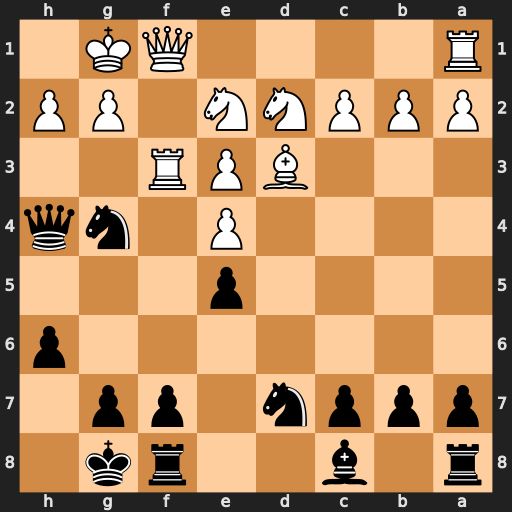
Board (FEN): r1b2rk1/pppn1pp1/7p/4p3/4P1nq/3BPR2/PPPNN1PP/R4QK1
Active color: b
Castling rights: -
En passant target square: -
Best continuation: Qxh2#